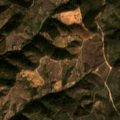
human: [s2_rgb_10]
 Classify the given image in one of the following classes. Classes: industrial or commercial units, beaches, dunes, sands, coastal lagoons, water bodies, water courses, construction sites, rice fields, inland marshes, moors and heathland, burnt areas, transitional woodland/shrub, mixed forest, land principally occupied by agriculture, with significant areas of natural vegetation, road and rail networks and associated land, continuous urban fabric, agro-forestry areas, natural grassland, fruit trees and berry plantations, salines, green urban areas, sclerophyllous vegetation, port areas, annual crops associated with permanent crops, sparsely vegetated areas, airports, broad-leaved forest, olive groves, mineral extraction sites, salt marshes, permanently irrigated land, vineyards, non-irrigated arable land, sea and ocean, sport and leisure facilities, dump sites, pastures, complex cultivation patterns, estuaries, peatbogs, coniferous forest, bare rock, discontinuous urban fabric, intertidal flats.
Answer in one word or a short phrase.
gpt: broad-leaved forest, transitional woodland/shrub